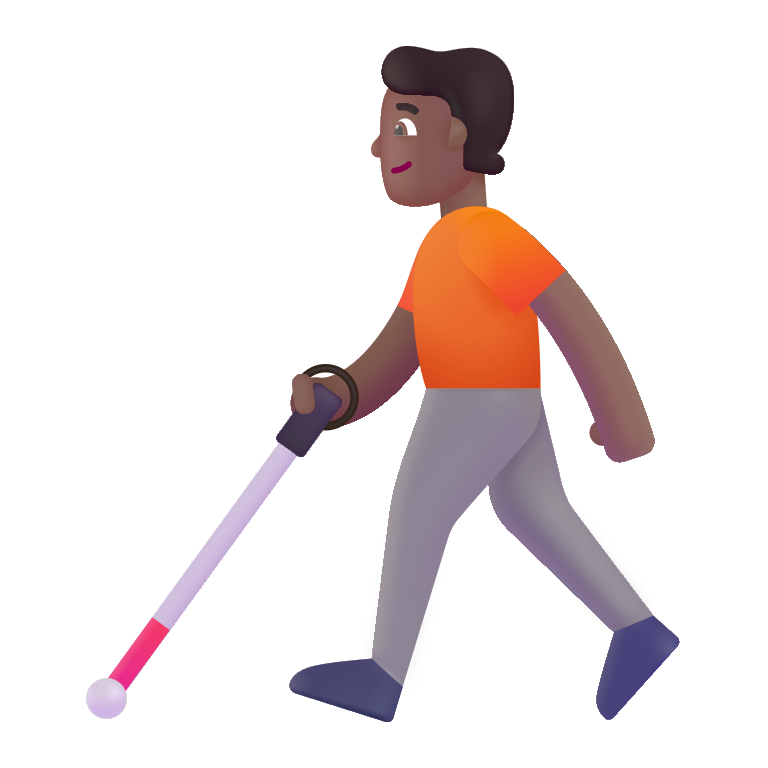
person with white cane color  dark